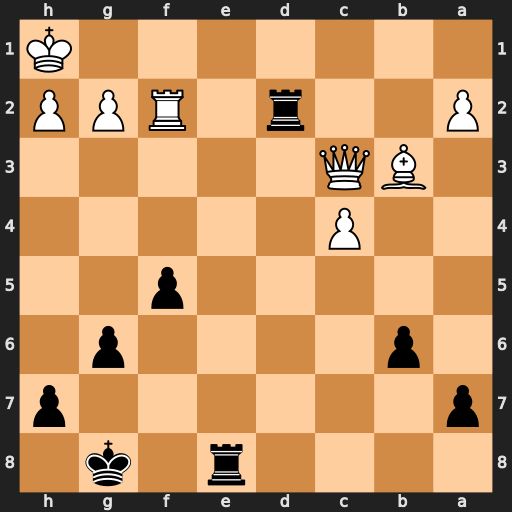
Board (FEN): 4r1k1/p6p/1p4p1/5p2/2P5/1BQ5/P2r1RPP/7K
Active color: b
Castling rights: -
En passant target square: -
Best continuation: Re1+ Rf1 Rxf1#